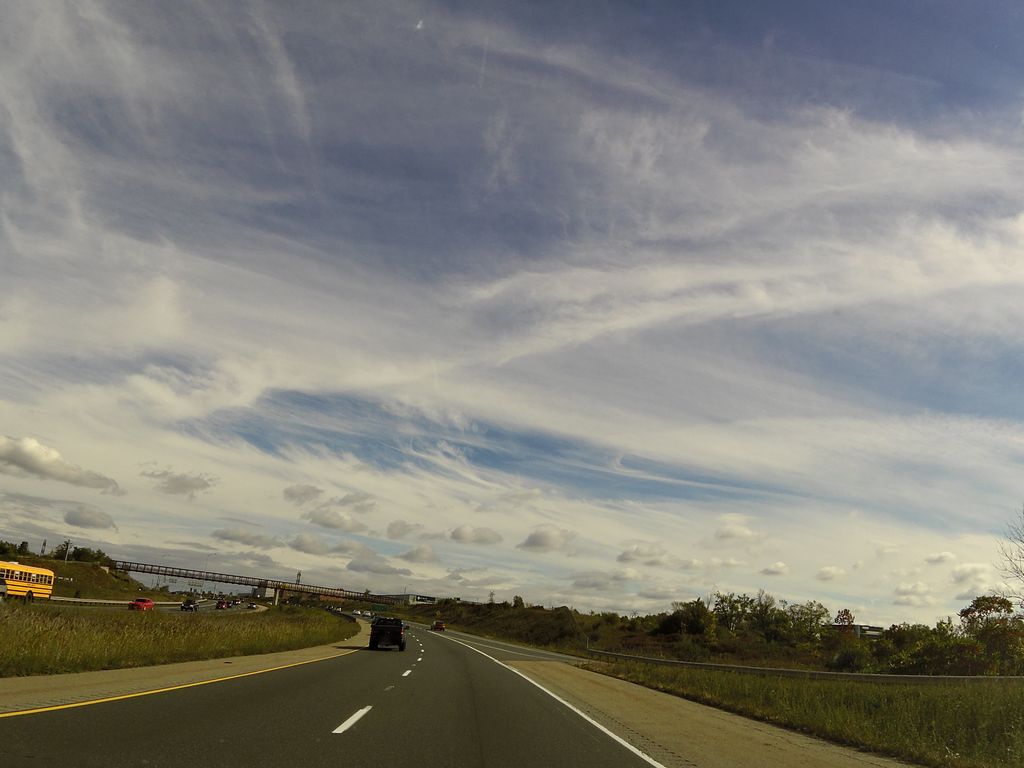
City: hamilton